Question: I have a question regarding the correct use of the 'mainEntityOfPage', in this scenario:
1. The homepage of the site is of Organization type with name, description of the company, phone, address etc.
2. At the bottom of this page I have 3 snippets to 3 different articles published by this company.
3. So, I am trying to declare the homepage of Organization type, being the main topic of the web page. Also, I would like to declare using Schema.org that this company has written 3 different articles which are located on their own web pages. These snippets consists of headline of article, an introducing paragraph, a picture and a "read more" button.
I use the following code:
'''
<body itemscope itemtype="http://schema.org/Organization" >
<a href="https://testsite.com/index.html" itemprop="url">
<img src="https://testsite.com/img/logo.jpg" itemprop="logo" alt="Company logo" />
</a>
<p itemprop="name">Company name</p>
<p itemprop="description">Company description</p>
<div itemprop="mainEntityOfPage" itemscope itemtype="https://schema.org/CreativeWork">
<meta itemprop="thumbnailUrl" content="https://testsite.com/img/article-1-picture.jpg" />
<p itemprop="headline">Article 1 headline</p>
<p itemprop="description">Article 1 first paragraph.</p>
<a itemprop="url" href="https://testsite.com/url-article-1.html">Read more</a>
</div>
<div itemprop="mainEntityOfPage" itemscope itemtype="https://schema.org/CreativeWork">
<meta itemprop="thumbnailUrl" content="https://testsite.com/img/article-2-picture.jpg" />
<p itemprop="headline">Article 2 headline</p>
<p itemprop="description">Article 2 first paragraph.</p>
<a itemprop="url" href="https://testsite.com/url-article-2.html">Read more</a>
</div>
<div itemprop="mainEntityOfPage" itemscope itemtype="https://schema.org/CreativeWork">
<meta itemprop="thumbnailUrl" content="https://testsite.com/img/article-3-picture.jpg" />
<p itemprop="headline">Article 3 headline</p>
<p itemprop="description">Article 3 first paragraph.</p>
<a itemprop="url" href="https://testsite.com/url-article-3.html">Read more</a>
</div>
</body>
'''
The code above generates the following schema:

The code is valid with Structured Data Testing Tool.
I am afraid that using 'mainEntityOfPage' here, 3 times, to introduce the article snippets would result into the situation that the search engine would wrongly consider my page of type 'CreativeWork' rather than 'Organization' type, which is the real main topic on this web page.
So, this code says to the search engine that the page is of 'Organization' with 3 articles on separate pages, or only 'CreativeWork' type?
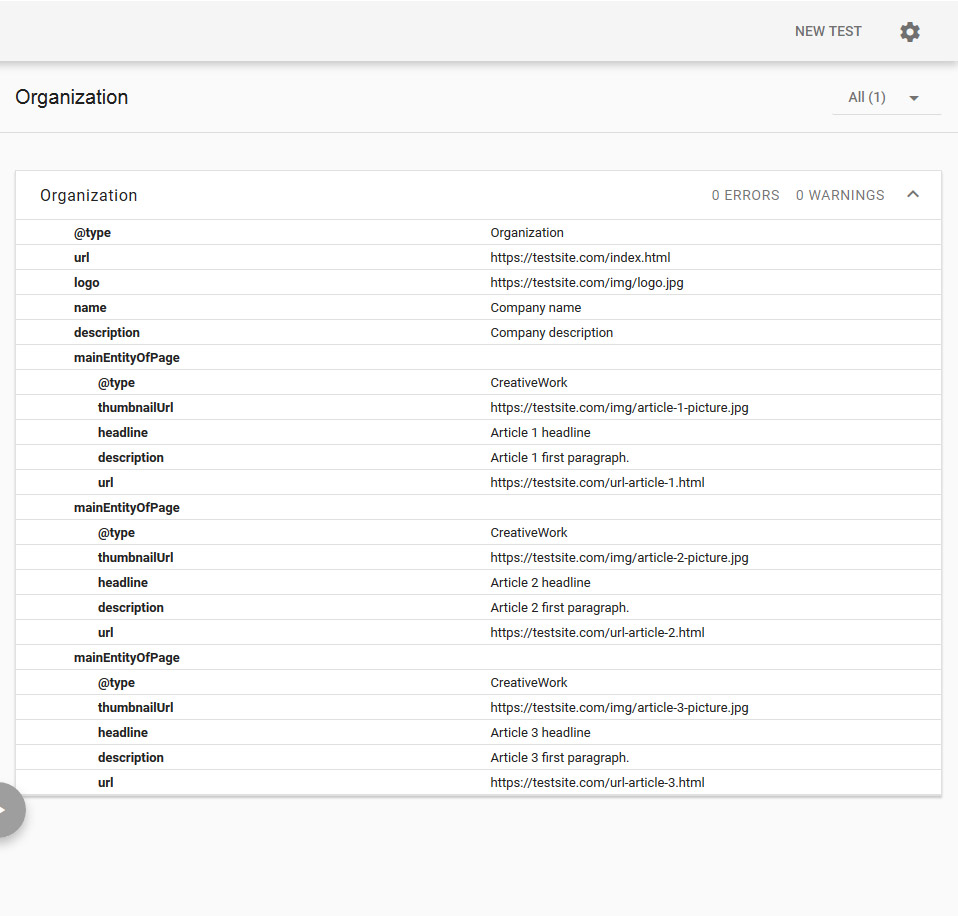
Answer: Your structured data is not conveying what you intend to convey. It's saying that the 'Organization' is the primary entity on the three 'CreativeWork's.
> So, I am trying to declare the homepage of 'Organization' type, being the main topic of the web page.
For this, you need a 'WebPage' item that represents the homepage.
'''
<body itemscope itemtype="http://schema.org/Organization">
<div itemprop="mainEntityOfPage" itemscope itemtype="http://schema.org/WebPage">
<link itemprop="url" href="https://example.com/" /> <!-- the canonical URL of your homepage -->
</div>
</body>
'''
> I would like to declare using Schema.org that this company has written 3 different articles which are located on their own web pages.
For this, you need properties that say how the company and the articles1 are related, like:
- <URL>-
Note that, for example, 'publisher' is only defined for one direction (an article has a publisher), not for the other one (an organization has published an article).2 So you have to provide this property in the 'Article', not in the 'Organization'.
'''
<article itemscope itemtype="http://schema.org/Article">
<div itemprop="mainEntityOfPage" itemscope itemtype="http://schema.org/ItemPage">
<link itemprop="url" href="https://example.com/url-article-1.html" /> <!-- the canonical URL of the article page -->
</div>
<div itemprop="publisher" itemscope itemtype="http://schema.org/Organization">
<link itemprop="url" href="https://example.com/" /> <!-- the canonical URL of the organization's homepage -->
</div>
</article>
'''
---
1 if they actually are , you should use the <URL> type instead of the parent type 'CreativeWork'
2 Microdata (in contrast to RDFa and JSON-LD) offers only a non-standardized way to use these properties in the other direction: <URL>